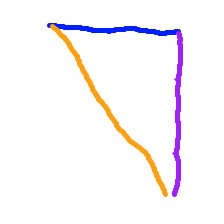
Shape: triangle